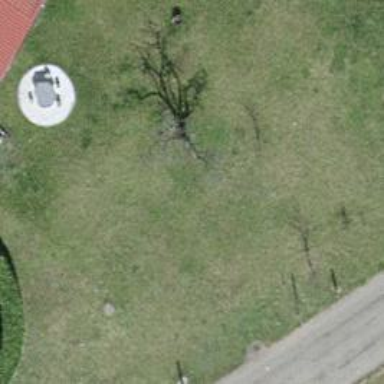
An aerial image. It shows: Urban tree adds touch of nature to the surroundings.